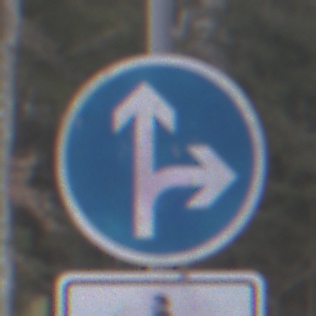
Verkehrszeichen: VorgeschriebeneFahrtrichtungGeradeausOderRechts
Zusatzzeichen unten: EinspurigeFahrzeugeFrei3
Umgebung: Outdoor, Nature
Tageszeit: Midday
Wetter: Overcast
Licht: Natural
Jahreszeit: Autumn
Kontrast: LowContrast